Question: I have created a package called application by using PyCharm.
Below you can see its structure and also that calling a function from a script in a different folder works fine from my Desktop:

However, when I copy the entire folder content to my Raspberry Pi and try to execute the same script I get an error message:
'''
sudo python function2.py
Traceback (most recent call last):
File "function2.py", line 1, in <module>
from application.sub_1 import function1
ImportError: No module named application.sub_1
'''
What am I missing here?
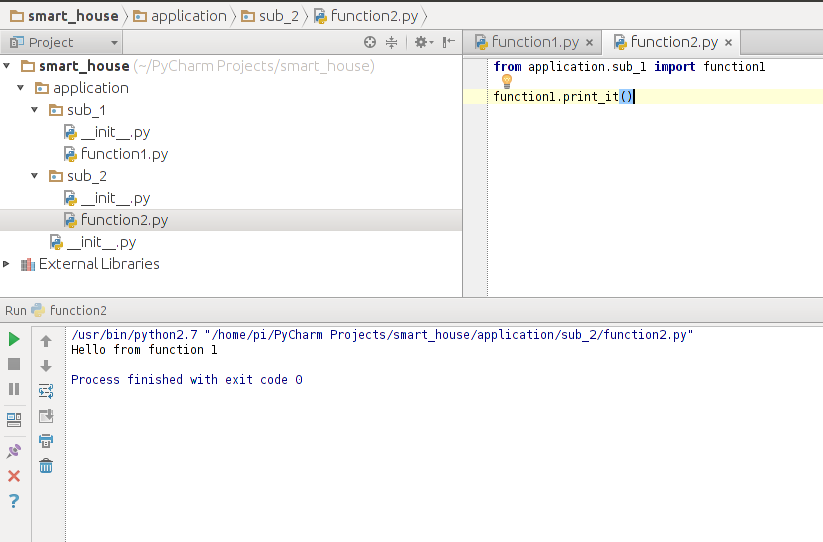
Answer: PyCharm must be managing your <URL> for you. Try:
'sudo env PYTHONPATH=<substitute path to smart_house dir here> python function2.py'
Note, to avoid other nastiness that crops up when running modules like that, you probably should look into using:
'sudo env PYTHONPATH=<substitute path to smart_house dir here> python -m application.sub_2.function2'